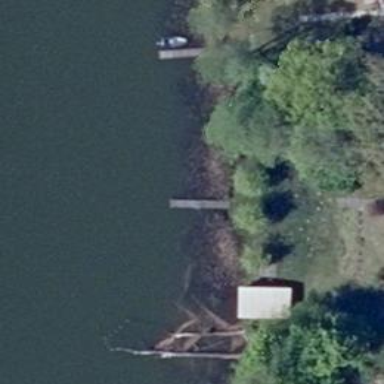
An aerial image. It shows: Man-made pier.